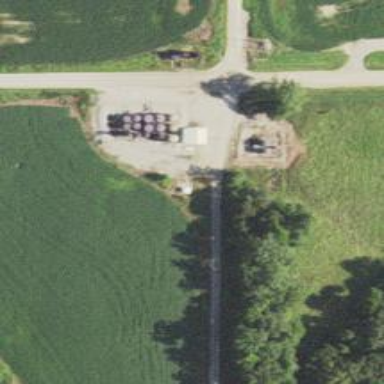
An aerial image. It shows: Storage tank that is man-made.